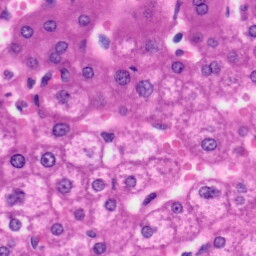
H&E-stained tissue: Liver